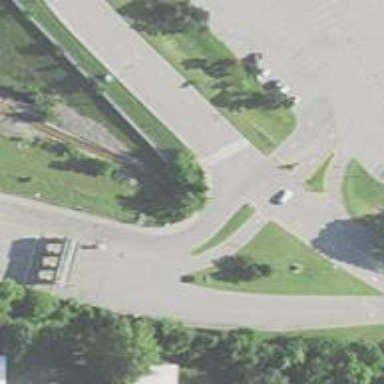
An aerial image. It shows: Footway with zebra crossing.